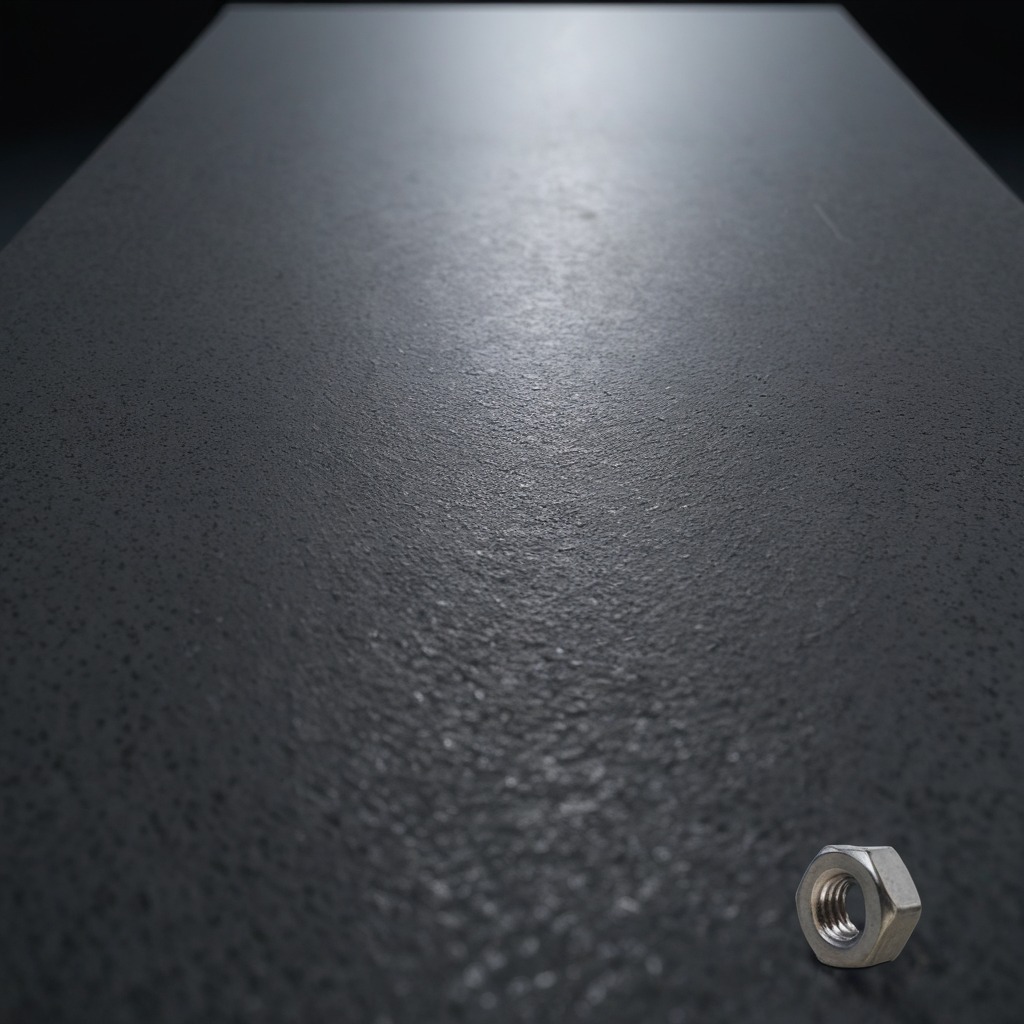
A metal nut lies on a clean granite table inside a workshop at night dim ambient light soft shadows worn but